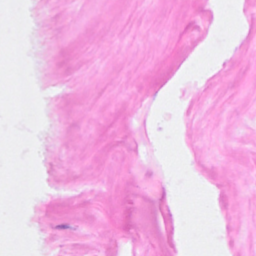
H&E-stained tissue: Breast